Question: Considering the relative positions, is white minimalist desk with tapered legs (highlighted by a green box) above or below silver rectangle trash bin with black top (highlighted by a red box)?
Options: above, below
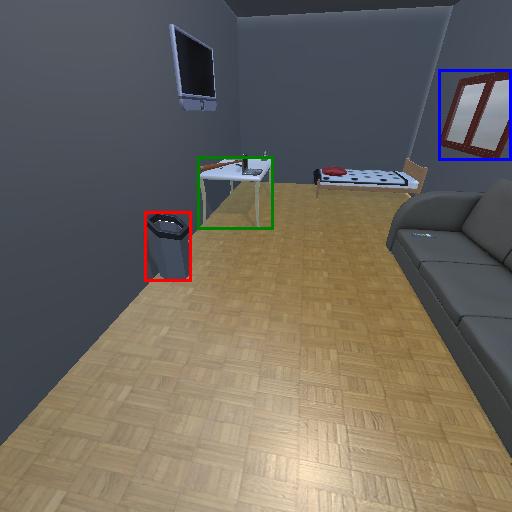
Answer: above